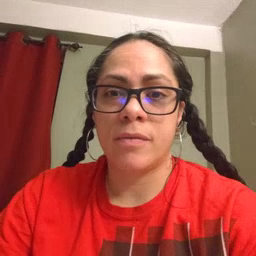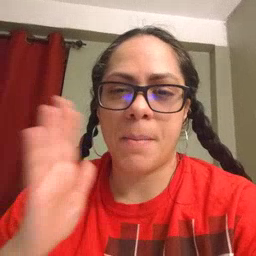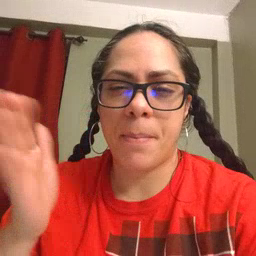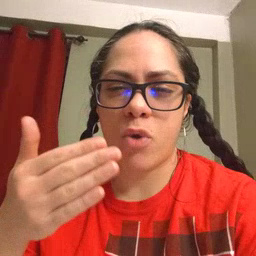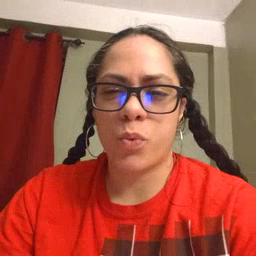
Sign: bedroom